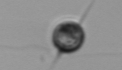
Label: Acanthoica_quattrospina